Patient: sex M, age 62
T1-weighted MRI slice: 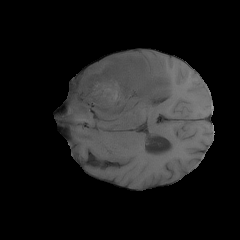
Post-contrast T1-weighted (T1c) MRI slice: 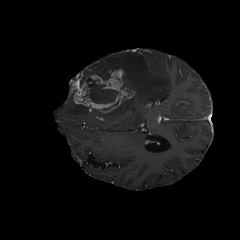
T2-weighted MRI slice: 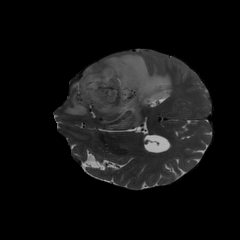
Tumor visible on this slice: yes
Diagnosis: Glioblastoma, IDH-wildtype
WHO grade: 4